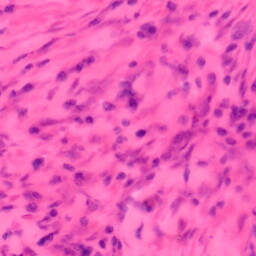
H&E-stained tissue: Colon